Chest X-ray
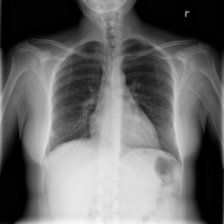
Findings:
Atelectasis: negative
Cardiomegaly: negative
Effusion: negative
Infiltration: negative
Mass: negative
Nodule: negative
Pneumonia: negative
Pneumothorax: negative
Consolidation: negative
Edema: negative
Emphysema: negative
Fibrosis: negative
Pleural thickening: negative
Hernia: negative